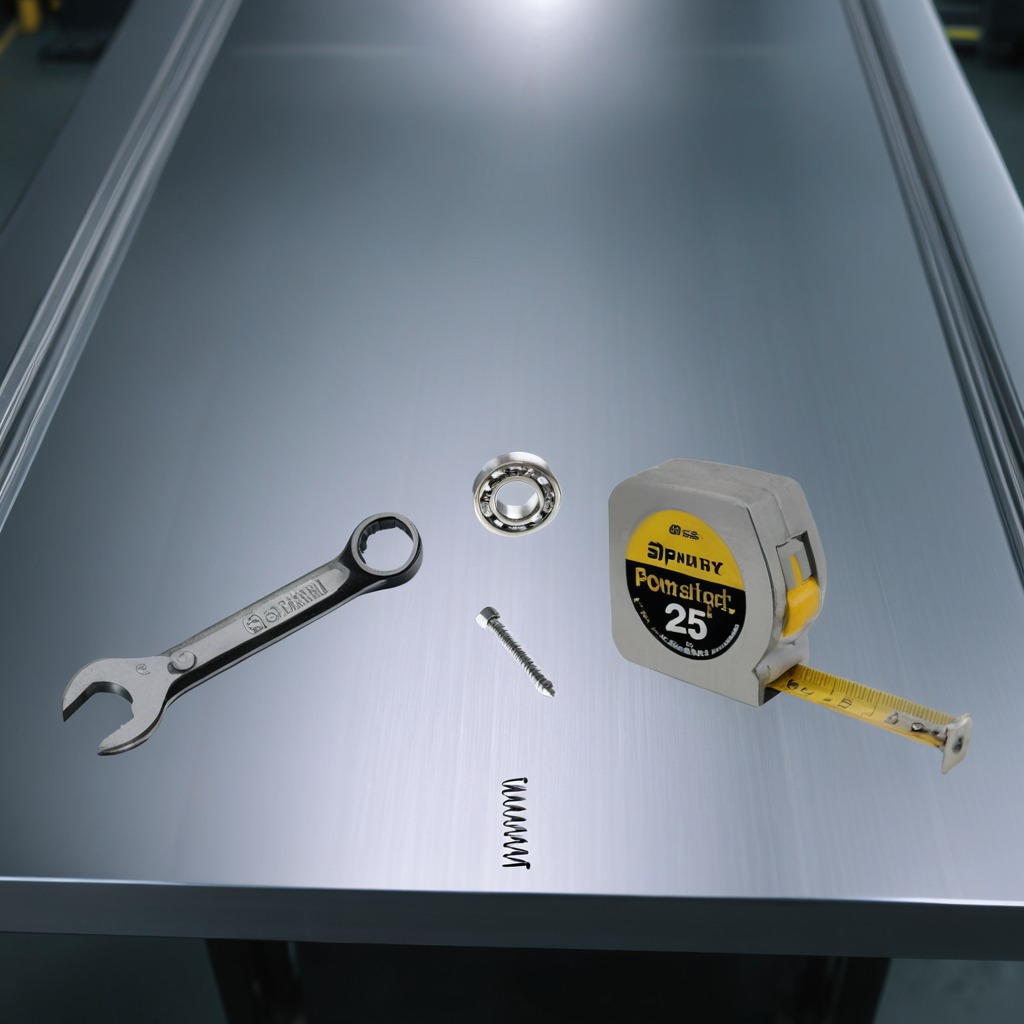
A ball bearing, measuring tape, machine screw, coiled metal spring, and wrench are lying on the metal table in a machine shop under fluorescent lights.